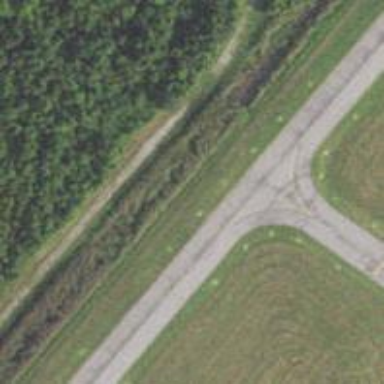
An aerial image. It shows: Image of taxiway at airport.